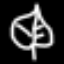
Label: leaf